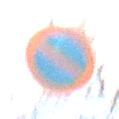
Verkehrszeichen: EingeschraenktesHalteverbot
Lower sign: ZeitangabenOhneBeschraenkungAufWochentage1
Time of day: MorningAfternoon
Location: Outdoor (Suburban)
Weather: PartlyCloudy
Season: NotSpecified
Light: Natural